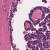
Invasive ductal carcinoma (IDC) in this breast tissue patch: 1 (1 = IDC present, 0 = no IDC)